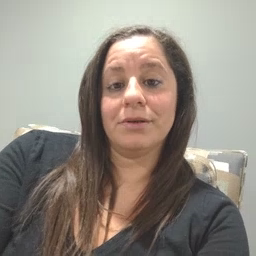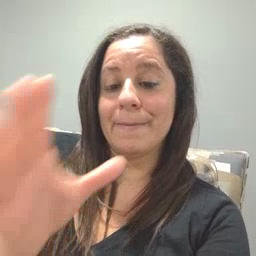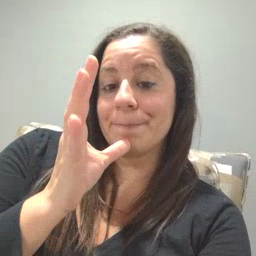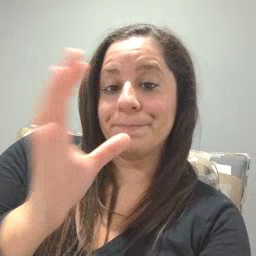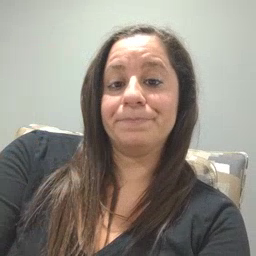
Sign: mom